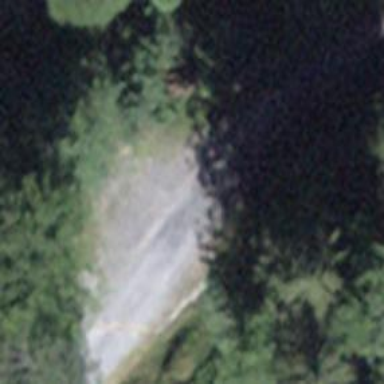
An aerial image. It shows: Passing place on the road.